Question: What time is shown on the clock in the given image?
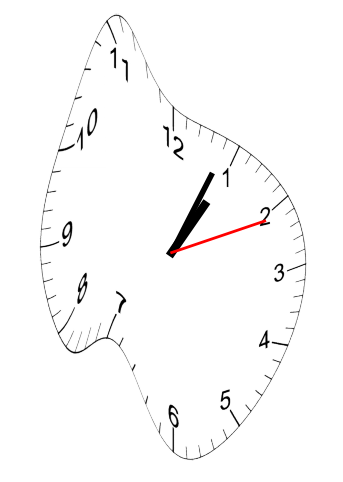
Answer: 01:04:11